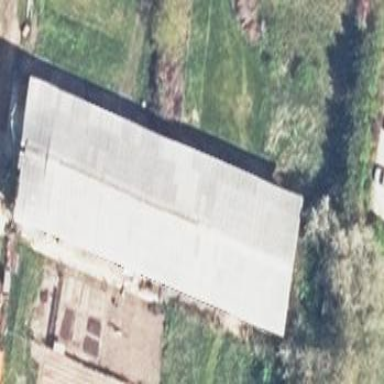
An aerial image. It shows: View of roof of building.